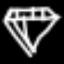
Label: diamond